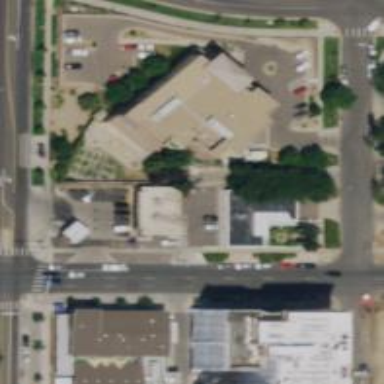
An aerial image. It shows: Healthcare clinic.